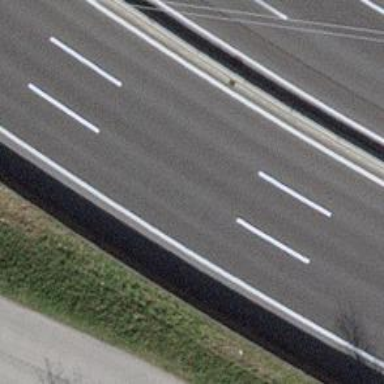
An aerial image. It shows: View of motorway.